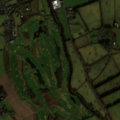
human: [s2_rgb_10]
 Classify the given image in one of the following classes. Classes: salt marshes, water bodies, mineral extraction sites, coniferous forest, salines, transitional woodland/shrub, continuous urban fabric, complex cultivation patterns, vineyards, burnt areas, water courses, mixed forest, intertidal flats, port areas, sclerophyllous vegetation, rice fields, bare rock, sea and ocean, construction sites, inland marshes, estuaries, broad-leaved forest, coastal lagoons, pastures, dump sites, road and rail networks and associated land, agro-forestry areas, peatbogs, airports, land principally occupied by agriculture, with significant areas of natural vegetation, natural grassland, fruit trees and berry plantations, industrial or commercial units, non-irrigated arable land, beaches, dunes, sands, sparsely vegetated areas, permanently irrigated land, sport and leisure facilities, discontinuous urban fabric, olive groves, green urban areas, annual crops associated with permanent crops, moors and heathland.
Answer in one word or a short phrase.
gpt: discontinuous urban fabric, sport and leisure facilities, non-irrigated arable land, pastures